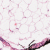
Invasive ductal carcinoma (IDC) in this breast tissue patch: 0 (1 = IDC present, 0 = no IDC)